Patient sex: F
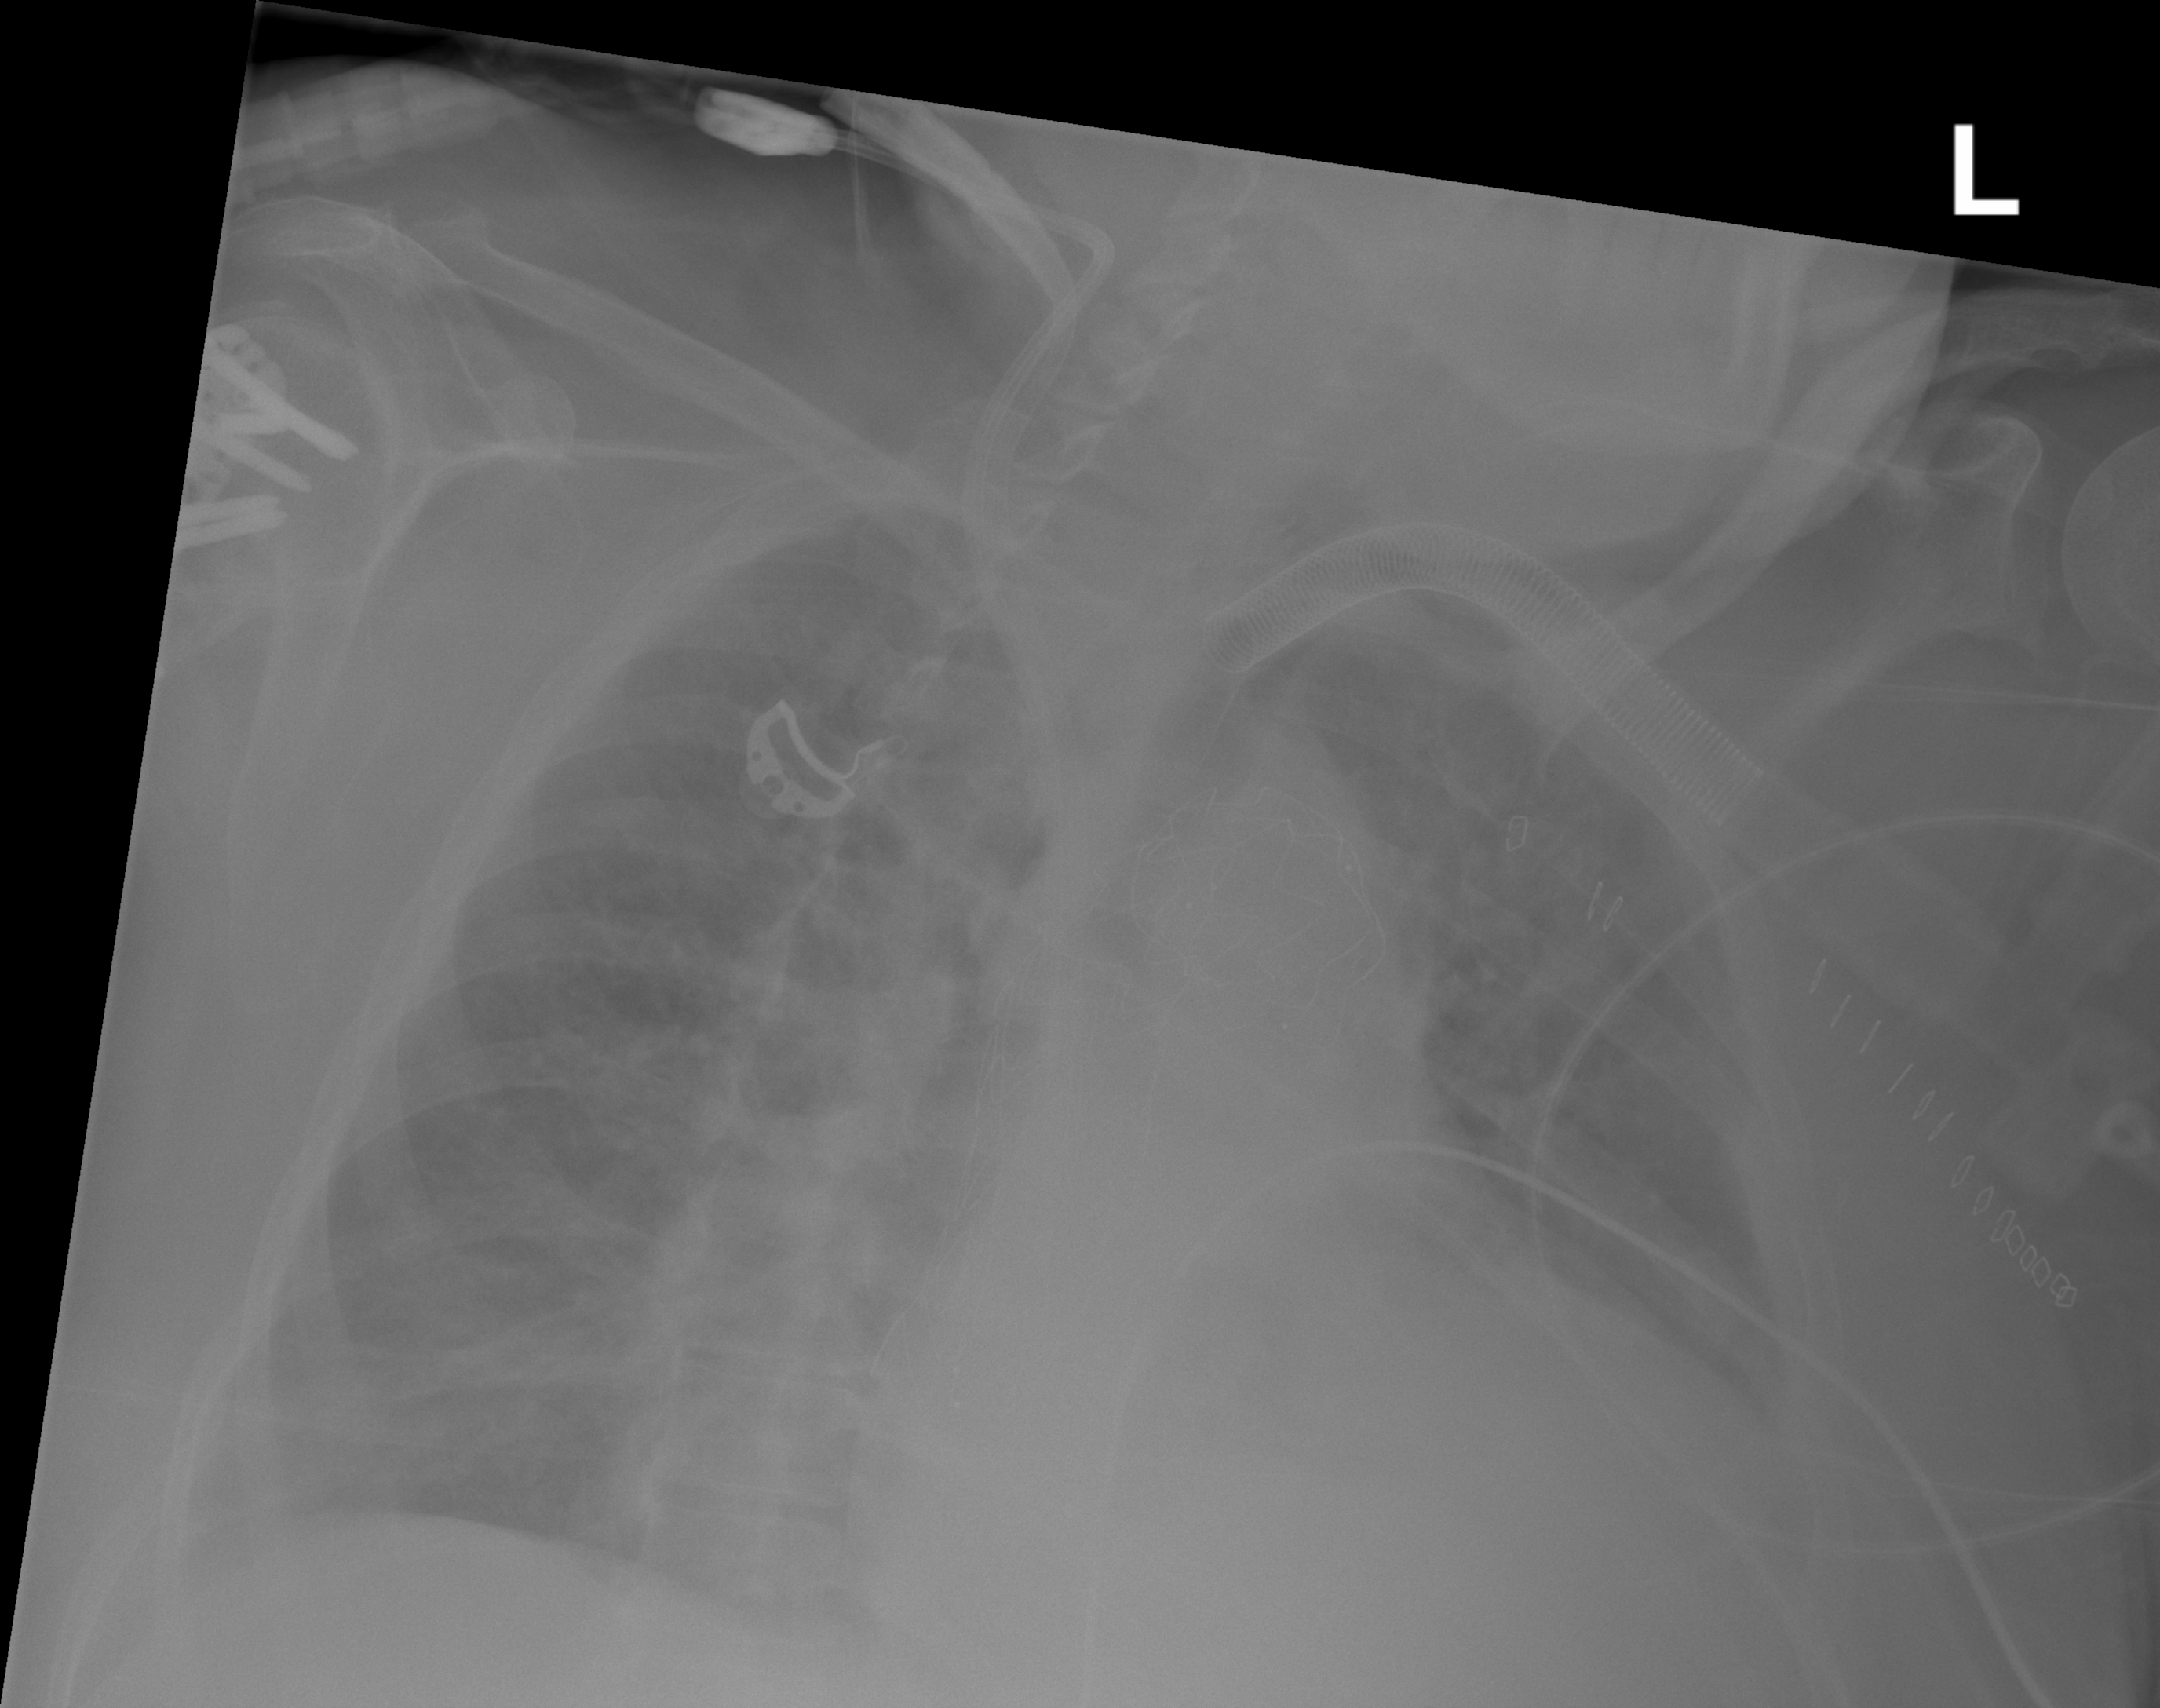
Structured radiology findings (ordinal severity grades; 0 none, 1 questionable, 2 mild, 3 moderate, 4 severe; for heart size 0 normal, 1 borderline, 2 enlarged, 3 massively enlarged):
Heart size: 2
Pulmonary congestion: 0
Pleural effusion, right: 0
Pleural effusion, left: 2
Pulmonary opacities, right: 0
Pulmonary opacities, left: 2
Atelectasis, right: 1
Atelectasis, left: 3